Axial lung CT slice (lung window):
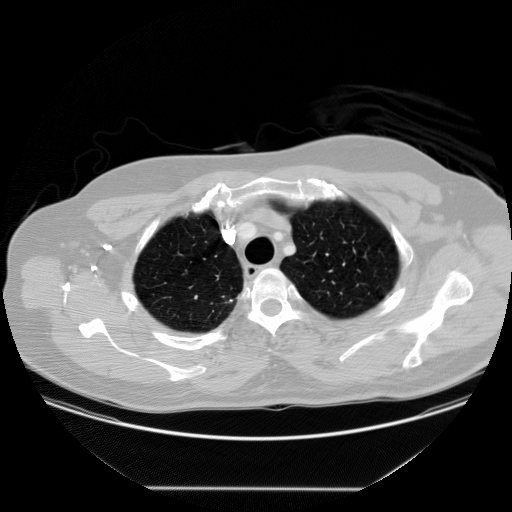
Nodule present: no